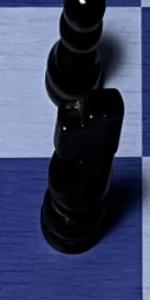
Label: Knight_Black